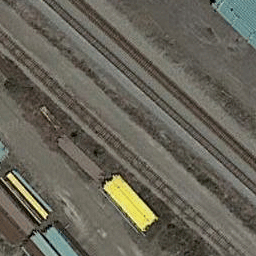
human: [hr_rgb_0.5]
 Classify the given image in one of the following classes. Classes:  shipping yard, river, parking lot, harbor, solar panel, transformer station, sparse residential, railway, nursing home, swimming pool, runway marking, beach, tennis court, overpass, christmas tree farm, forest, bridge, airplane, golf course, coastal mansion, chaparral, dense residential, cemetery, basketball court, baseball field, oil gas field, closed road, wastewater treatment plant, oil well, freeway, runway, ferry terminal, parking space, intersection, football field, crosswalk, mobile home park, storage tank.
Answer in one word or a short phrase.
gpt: railway